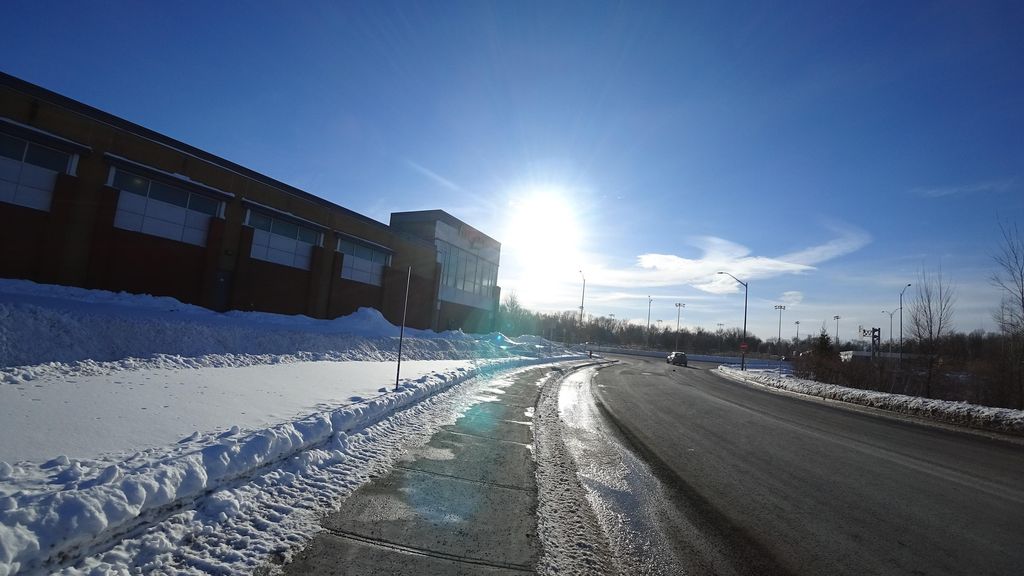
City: quebec_city